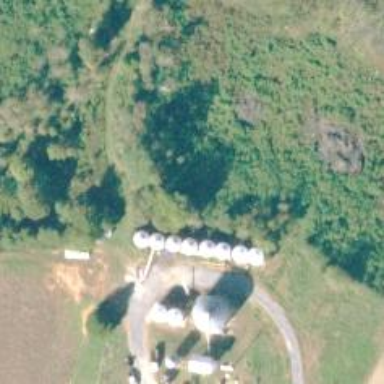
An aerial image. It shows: Silo.